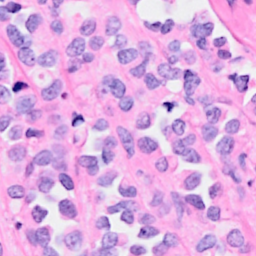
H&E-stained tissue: Breast